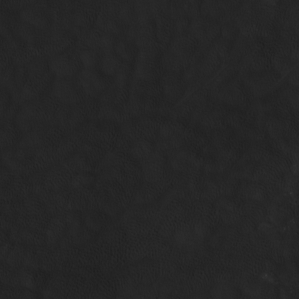
Label: non_frost